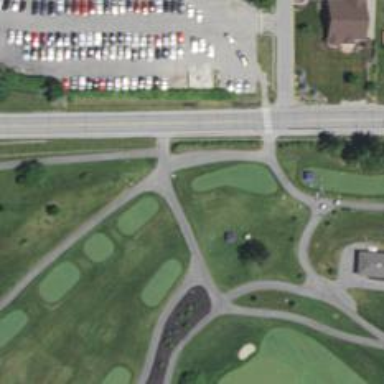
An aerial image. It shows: Path designated for golf carts.